Question: Say I have a plot with several axis-sharing subplots, such as the one below. How can I control where the 'x_ticks' go in the x-axis shared by all the subplots?
For example, say I want to display the ticks only on the following values of X: '0, 50 and 100'. As far as I understand, for the method 'ax.set_xticks' I need to specify an axis, but they all share one, how do I get its handle?
'''
f, axes = plt.subplots(3, sharex=True, sharey=True)
for ix in xrange(3):
ax = axes[ix]
t = np.arange(0.0, 100.0, 0.1)
s = np.sin(0.1*np.pi*t)*np.exp(-t*0.01)
ax.plot(t,s)
'''
Update:
How can I also have a 'ylabel' for all my subplots that is centered vertically?

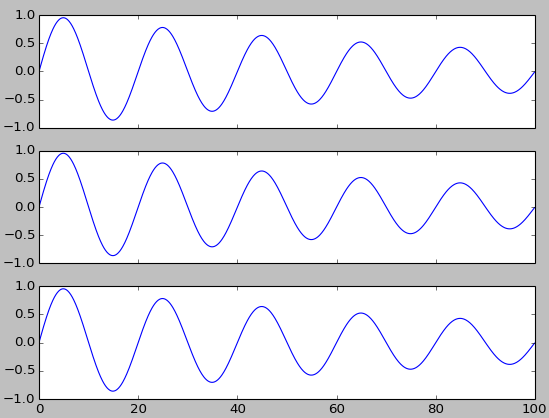
Answer: Using 'plt.setp':
'''
plt.setp(axes[-1], xticks=[5,10,45])
'''

FYI, more information here:
<URL>